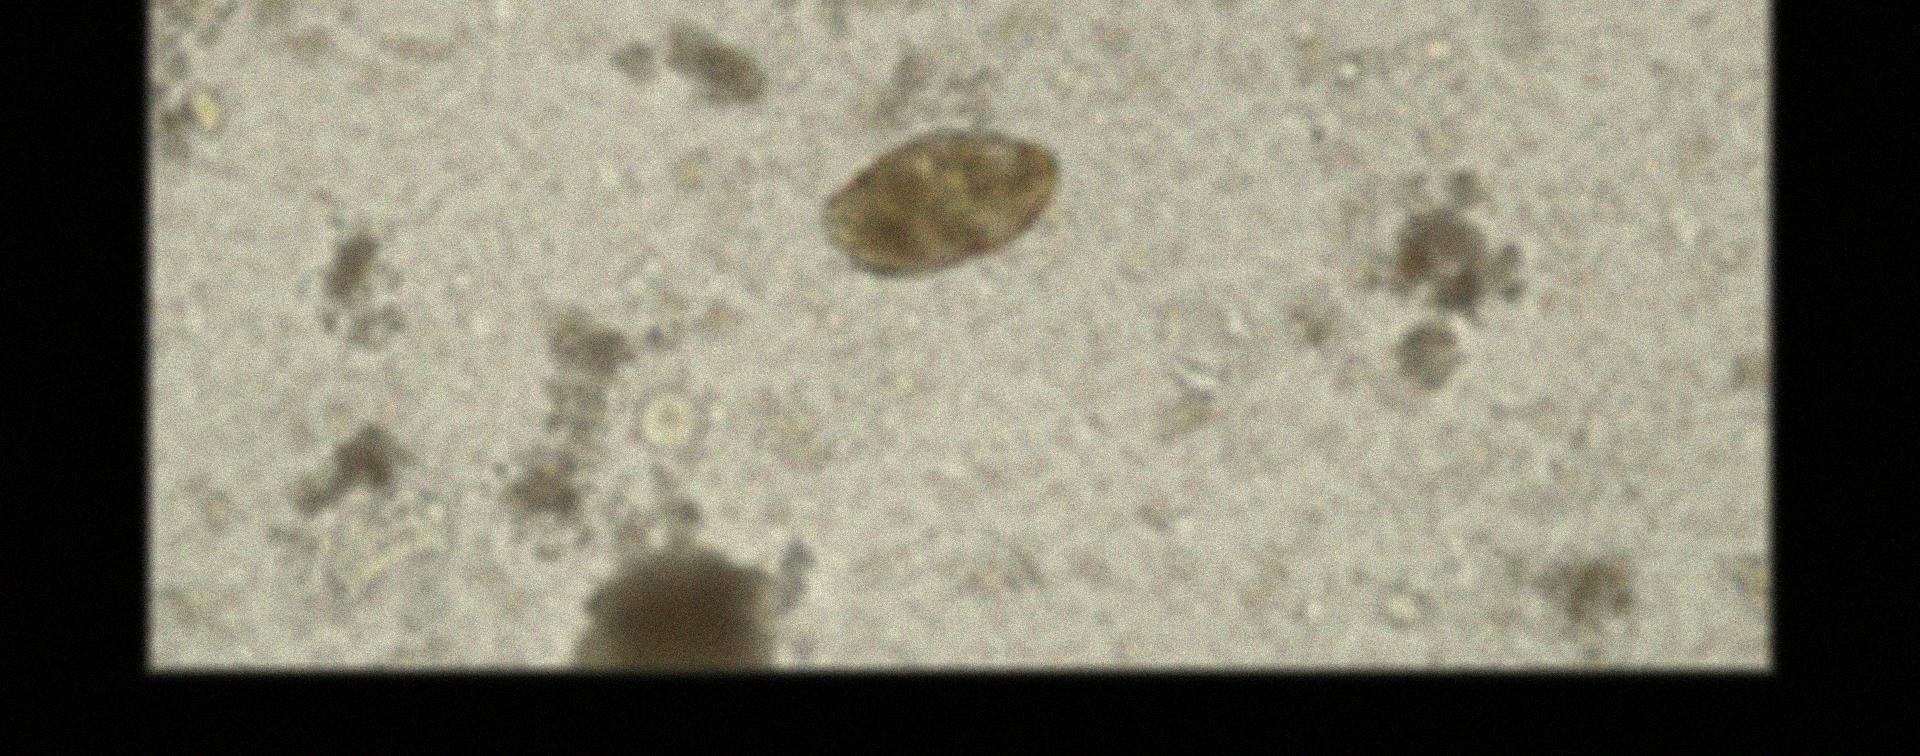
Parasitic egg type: Paragonimus spp